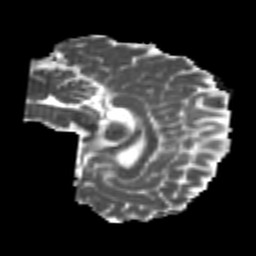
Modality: MD
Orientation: sagittal
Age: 26
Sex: female
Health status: healthy
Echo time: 0.074 s